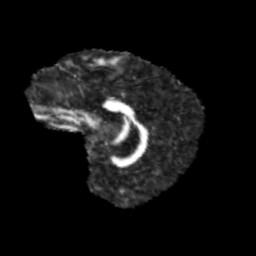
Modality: FA
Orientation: sagittal
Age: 11
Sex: male
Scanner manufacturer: siemens
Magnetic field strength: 3 T
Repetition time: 3.8 s
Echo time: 0.07 s